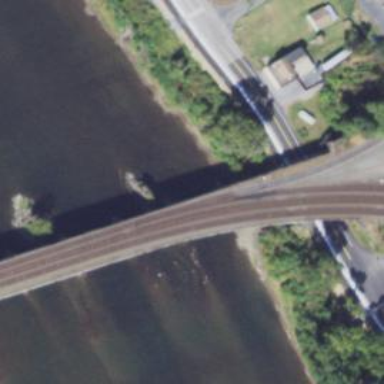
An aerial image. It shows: Arch bridge carrying rail tracks.